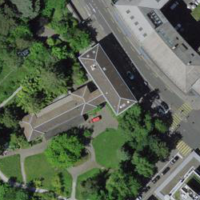
EUNIS habitat code: 55
Species observed at this site:
Corvus corone
Podarcis muralis
Sylvia borin
Ilex aquifolium
Passer domesticus
Fringilla coelebs
Aeshna cyanea
Sylvia atricapilla
Salvia pratensis
Turdus merula
Columba palumbus
Phylloscopus collybita
Libellula depressa
Parus major
Erithacus rubecula
Phoenicurus ochruros
Sitta europaea
Regulus regulus